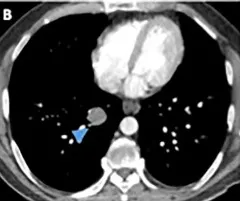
Patient 1. Contrast-enhanced computed tomography (CT) of the chest. Abdomen.
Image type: radiology (ct)